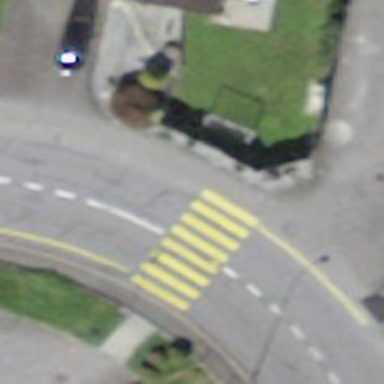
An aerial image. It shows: Marked zebra crossing on the road.